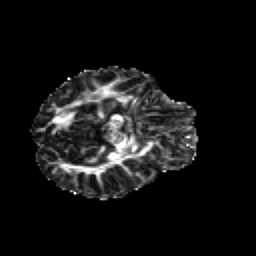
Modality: FA
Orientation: axial
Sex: female
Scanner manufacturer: siemens
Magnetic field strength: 3 T
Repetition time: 5 s
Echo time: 0.071 s